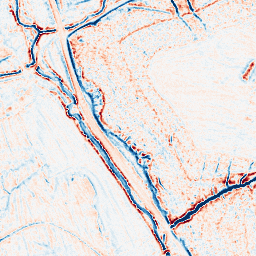
Category: edge_preserving
Decomposition family: bilateral
Decomposition parameters: d: 9
sigma_color: 150
sigma_space: 50
Upsampling method: sinc_blackman
Upsampling parameters: scale: 4
kernel_size: 16
Upsampling scale: 4